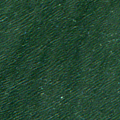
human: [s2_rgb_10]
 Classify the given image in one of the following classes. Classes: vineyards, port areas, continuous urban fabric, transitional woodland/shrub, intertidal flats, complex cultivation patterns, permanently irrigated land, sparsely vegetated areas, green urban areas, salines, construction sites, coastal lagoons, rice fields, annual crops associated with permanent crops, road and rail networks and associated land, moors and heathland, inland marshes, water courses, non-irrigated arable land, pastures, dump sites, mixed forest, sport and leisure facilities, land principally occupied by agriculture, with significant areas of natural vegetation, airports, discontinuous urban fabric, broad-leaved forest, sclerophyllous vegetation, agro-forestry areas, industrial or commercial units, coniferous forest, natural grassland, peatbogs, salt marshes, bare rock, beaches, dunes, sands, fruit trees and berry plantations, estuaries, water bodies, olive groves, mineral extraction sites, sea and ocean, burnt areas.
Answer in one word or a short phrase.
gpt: sea and ocean